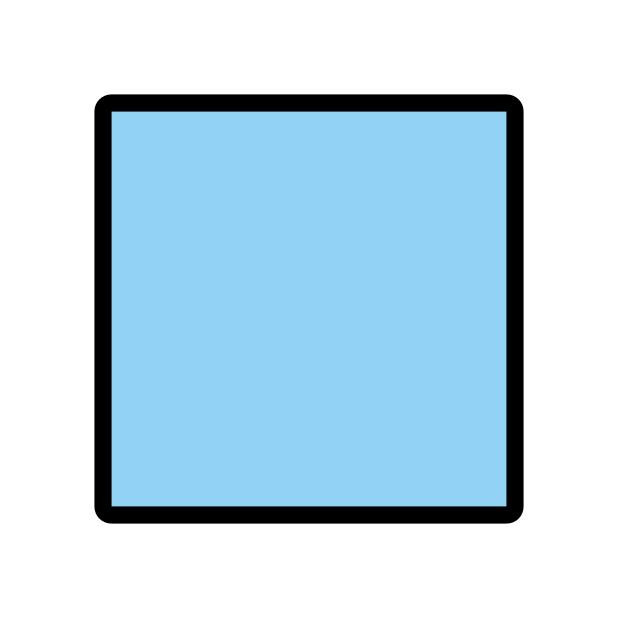
Emoji: 🟦
Name: large blue square
Unicode: 0x1f7e6